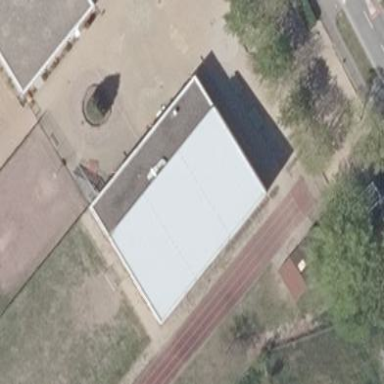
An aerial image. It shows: Building.